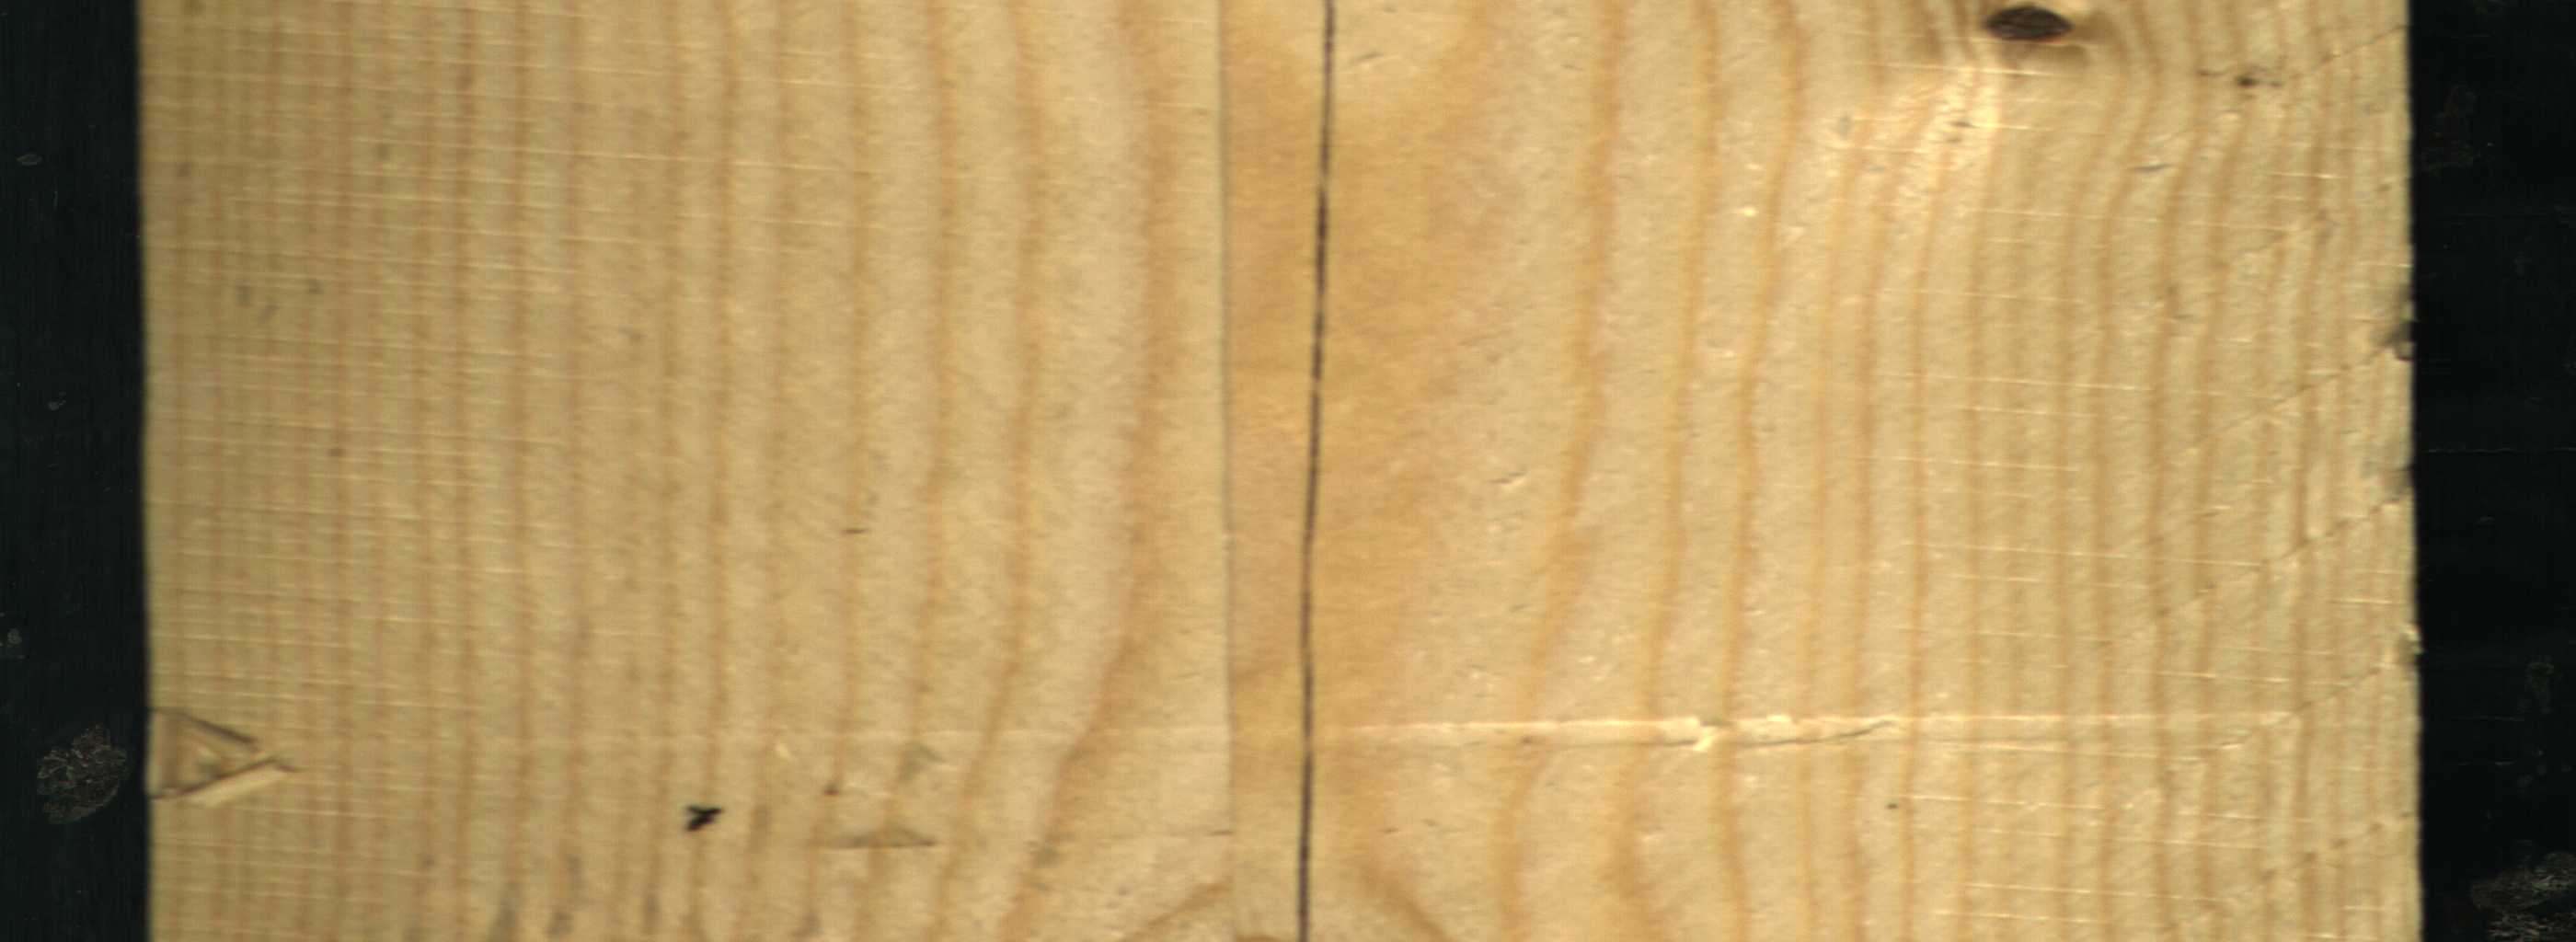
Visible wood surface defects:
Crack
Dead_Knot